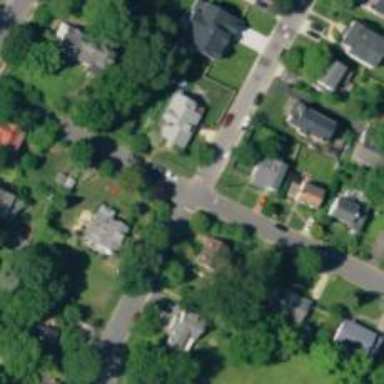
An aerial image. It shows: Residential road with separate asphalt sidewalk.